Field crop: maize
Growth stage: 2
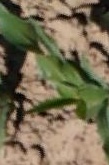
Species: maize